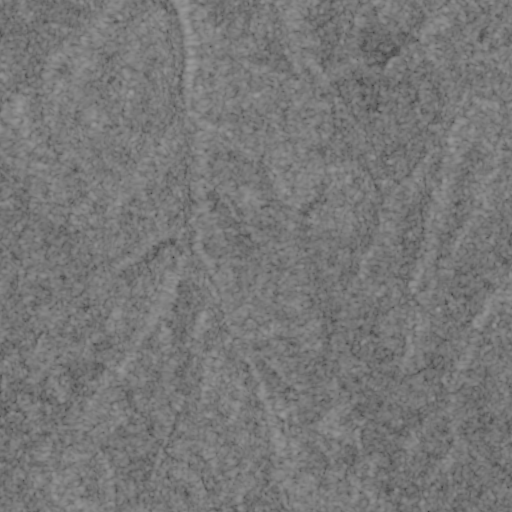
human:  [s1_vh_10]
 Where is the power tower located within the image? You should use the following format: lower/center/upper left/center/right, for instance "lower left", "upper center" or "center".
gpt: The power tower is located in the upper left of the image.
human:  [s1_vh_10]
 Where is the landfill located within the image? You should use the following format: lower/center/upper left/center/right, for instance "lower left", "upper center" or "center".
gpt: There is no landfill in the image.

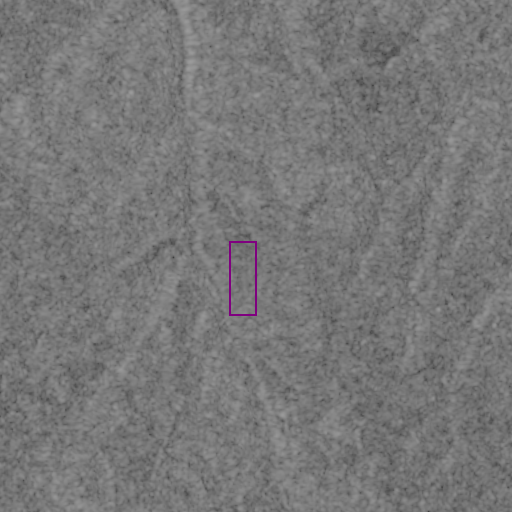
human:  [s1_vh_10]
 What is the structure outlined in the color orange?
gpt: There is no orange outline.
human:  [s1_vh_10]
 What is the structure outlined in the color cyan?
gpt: There is no structure outlined in cyan.